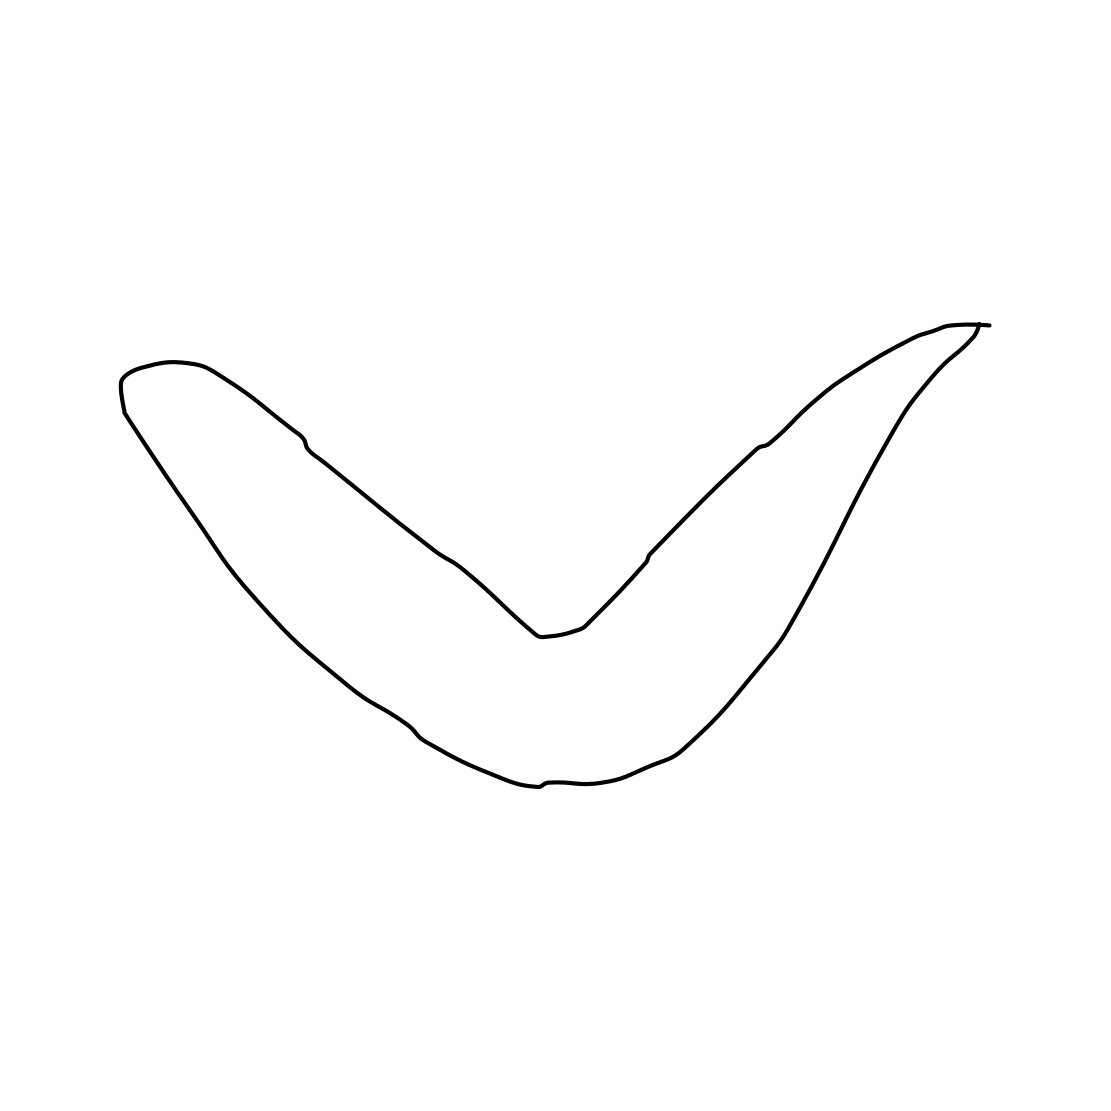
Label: boomerang